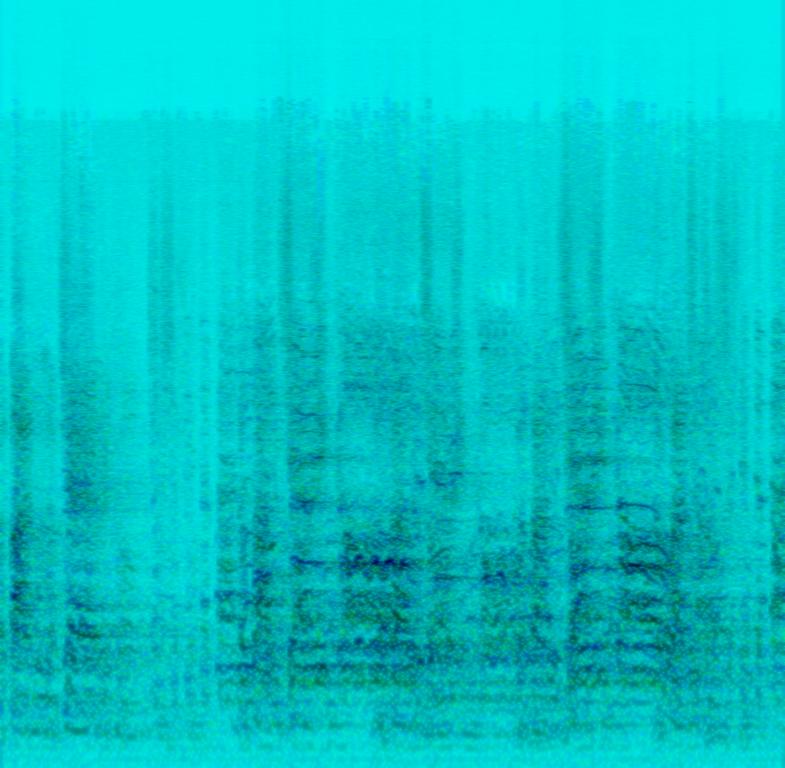
This choir song features male and female voices. The voices sing different parts. The female voices sing the soprano and alto parts. The male voices sing the tenor and bass parts. The voices sing in harmony. This is an acapella song. There are no instruments in this song. The song is a gospel hymn. This song can be played in a historic animation movie before a battle scene.